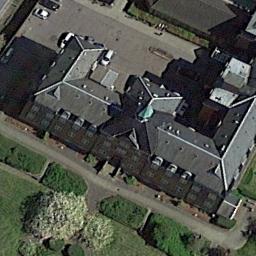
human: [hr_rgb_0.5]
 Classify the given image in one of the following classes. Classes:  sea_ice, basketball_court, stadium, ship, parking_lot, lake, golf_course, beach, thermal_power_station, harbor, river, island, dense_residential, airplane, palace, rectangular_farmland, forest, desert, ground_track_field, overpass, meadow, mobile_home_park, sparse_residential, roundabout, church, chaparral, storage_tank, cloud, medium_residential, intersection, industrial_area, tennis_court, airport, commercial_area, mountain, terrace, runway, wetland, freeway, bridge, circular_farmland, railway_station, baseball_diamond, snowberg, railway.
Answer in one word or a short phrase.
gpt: church